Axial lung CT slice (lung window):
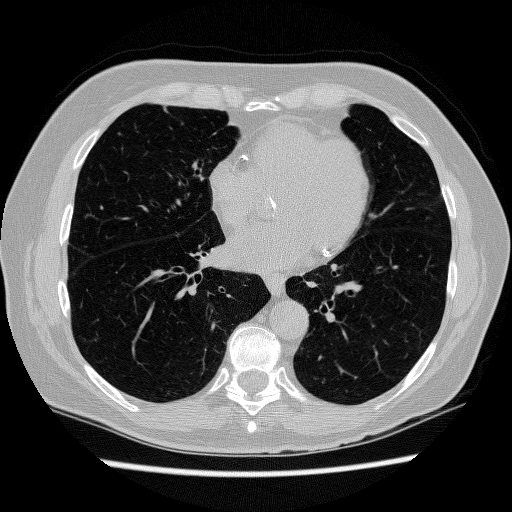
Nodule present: no